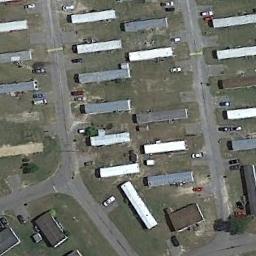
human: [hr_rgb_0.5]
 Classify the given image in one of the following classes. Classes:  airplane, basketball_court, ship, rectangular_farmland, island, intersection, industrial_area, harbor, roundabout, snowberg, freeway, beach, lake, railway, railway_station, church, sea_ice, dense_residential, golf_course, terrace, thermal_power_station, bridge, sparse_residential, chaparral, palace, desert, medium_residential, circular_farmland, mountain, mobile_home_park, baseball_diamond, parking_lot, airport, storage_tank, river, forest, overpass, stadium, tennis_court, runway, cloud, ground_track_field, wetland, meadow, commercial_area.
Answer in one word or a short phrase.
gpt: mobile_home_park